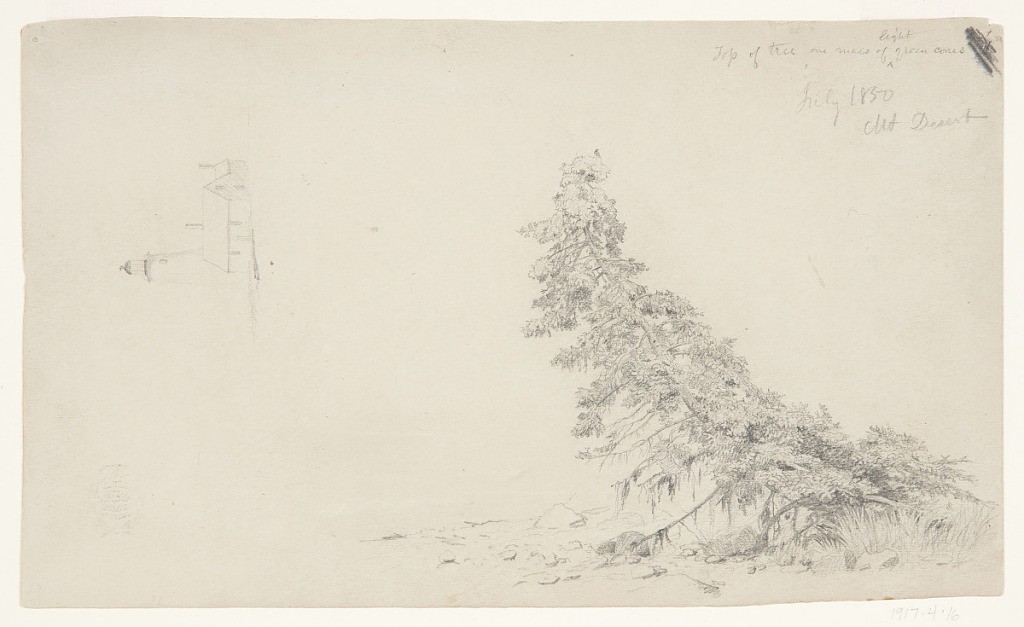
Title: Coastal Evergreen and Lighthouse, Mt. Desert Island, Maine
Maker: Frederic Edwin Church, American, 1826–1900
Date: July 1850
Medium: Graphite and white crayon on tan wove paper
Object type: Drawing
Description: Mixed sketches around Mt. Desert Island, Maine, showing a view of a coast evergreen tree and a lighthouse. Rendered in great detail at right, the evergreen curves upwards as it grows out of a patch of grass on a rocky shoreline. The tree conveys a sense of age and weight. At upper left and oriented to the left, a tall, conical lighthouse is shown beside a gabled keeper's house with two chimneys.